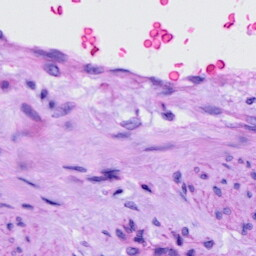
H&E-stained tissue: Cervix